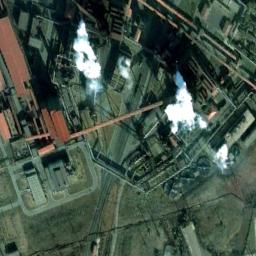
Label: thermal_power_station